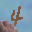
Label: 4